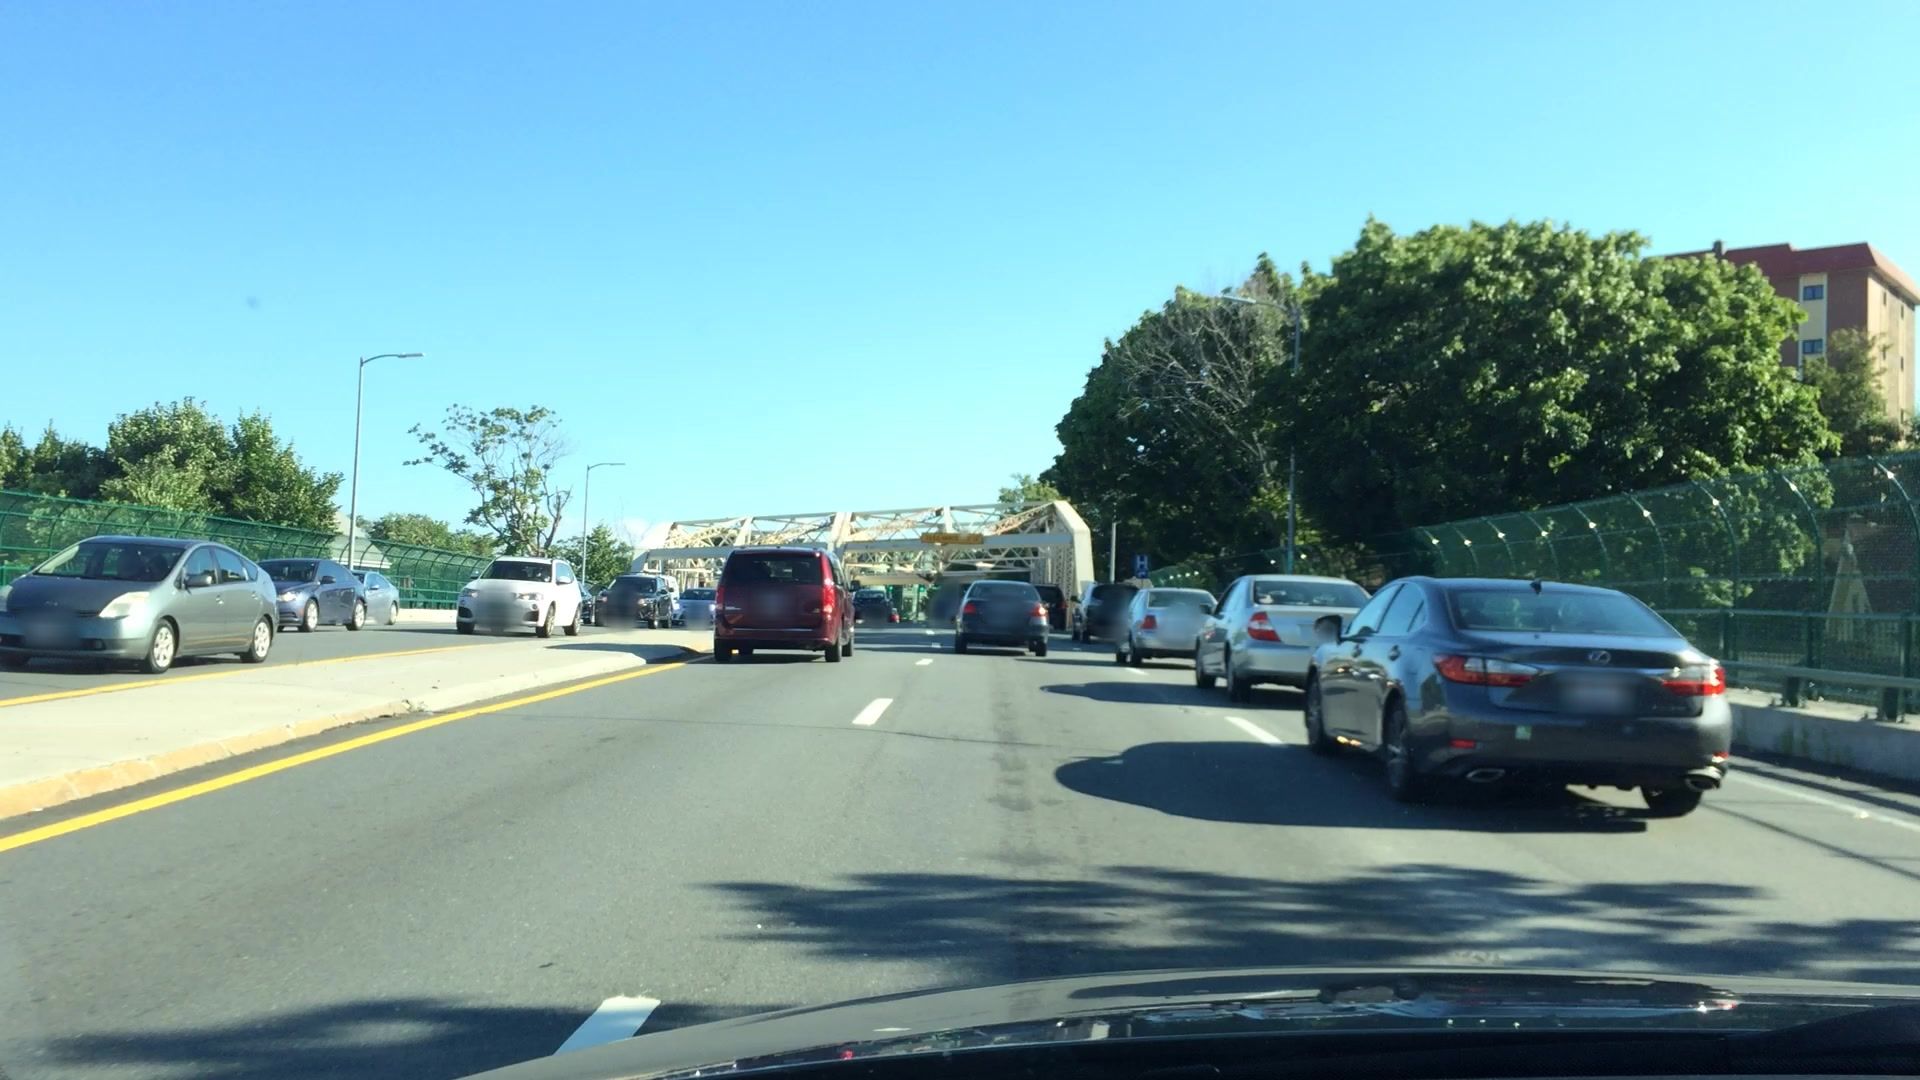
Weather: clear
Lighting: day
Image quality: good
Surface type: driving surface
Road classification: trunk
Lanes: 3
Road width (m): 45.7
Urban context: urban centre
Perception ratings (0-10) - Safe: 2.83, Lively: 3.22, Beautiful: 7.7, Boring: 4.89, Depressing: 4.22, Wealthy: 4.43